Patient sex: M
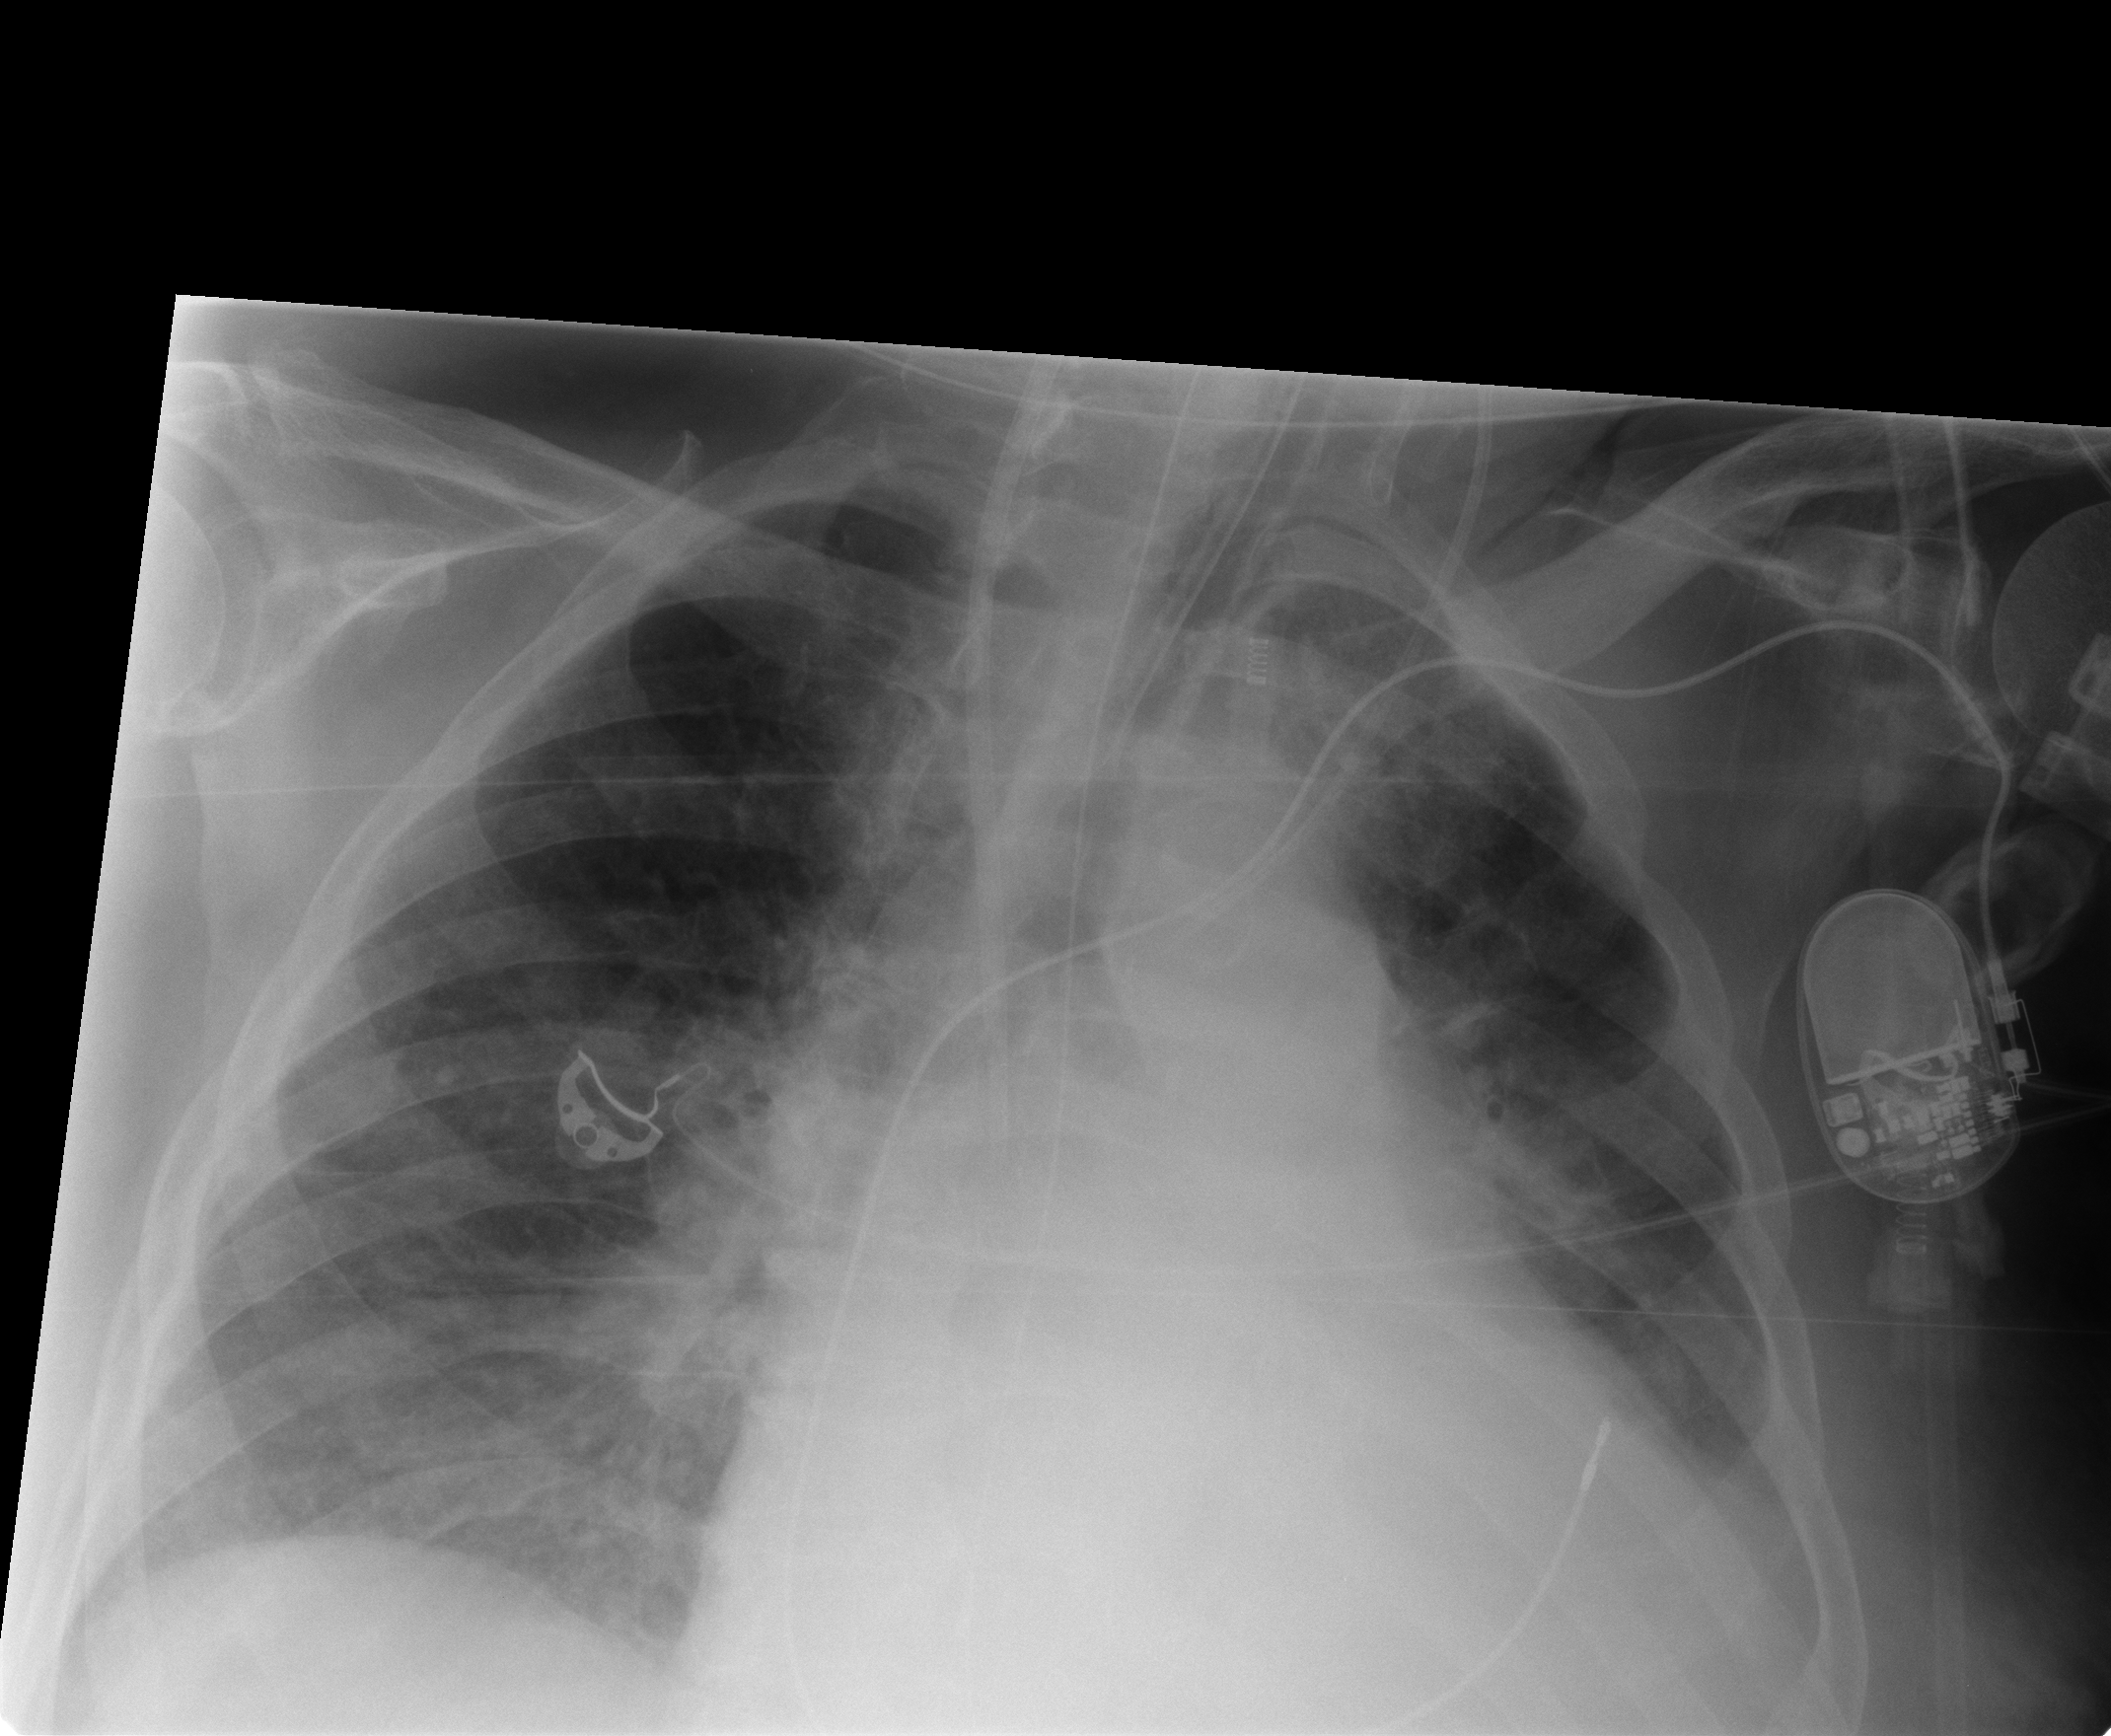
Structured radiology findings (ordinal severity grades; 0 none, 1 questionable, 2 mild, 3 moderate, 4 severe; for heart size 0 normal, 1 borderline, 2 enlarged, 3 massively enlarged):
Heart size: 2
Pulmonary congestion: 3
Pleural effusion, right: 1
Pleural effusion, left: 2
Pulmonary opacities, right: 0
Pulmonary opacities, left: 0
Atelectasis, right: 2
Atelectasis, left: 2